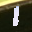
Label: 1